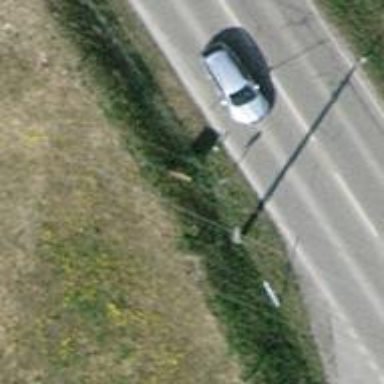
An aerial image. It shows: Concrete power pole.